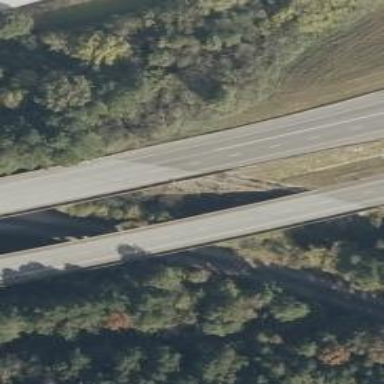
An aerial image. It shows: Viaduct bridge on motorway.